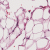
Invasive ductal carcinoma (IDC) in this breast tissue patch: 0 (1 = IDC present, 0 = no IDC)